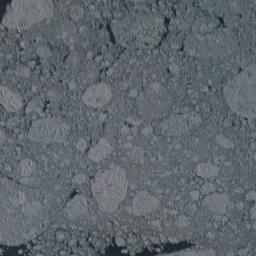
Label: sea_ice